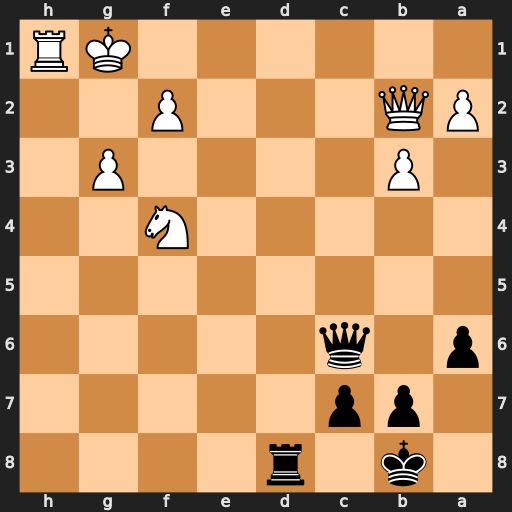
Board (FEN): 1k1r4/1pp5/p1q5/8/5N2/1P4P1/PQ3P2/6KR
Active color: b
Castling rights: -
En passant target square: -
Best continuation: Rd1+ Kh2 Rxh1#